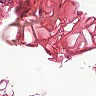
Metastatic tissue present: no